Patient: sex M, age 79
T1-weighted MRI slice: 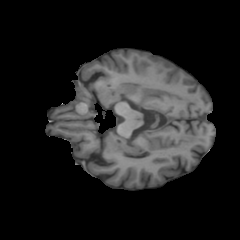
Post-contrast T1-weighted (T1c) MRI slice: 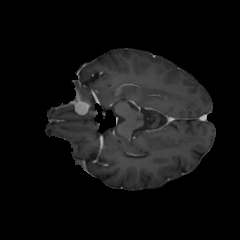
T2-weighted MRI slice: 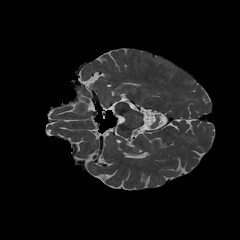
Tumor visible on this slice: no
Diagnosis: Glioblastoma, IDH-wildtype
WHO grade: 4